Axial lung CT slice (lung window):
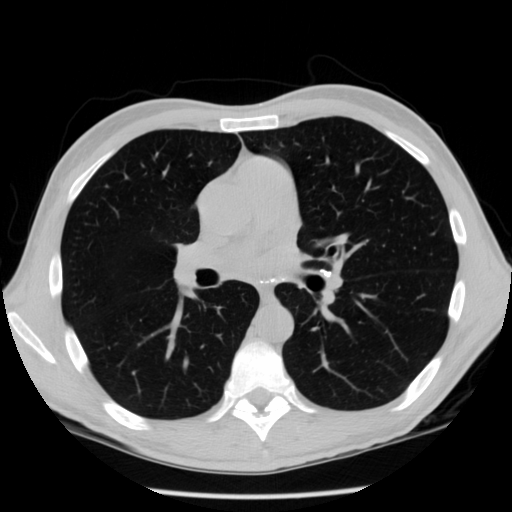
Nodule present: no